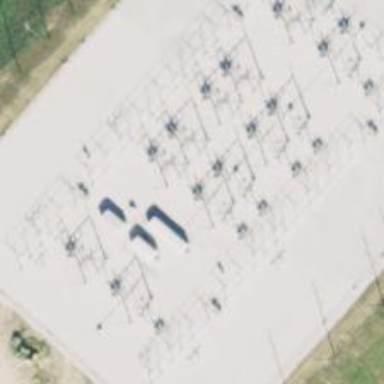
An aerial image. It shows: Switch used for power control.